Question: Good Day,
I am developing a workout app that works fine except when moving it to the background. The timer suspends when it does. I found an example of a background timer that I have working but now I can't get the UILabel that displays the duration of the workout to work. In the console it states that I am accessing an object from the main thread which I understand. What I don't know how to do is to get the UILabel to update as the timer updates from within the background thread with the update label being in the main thread.
Here is what I have (print statements help me follow the code):
'''
import UIKit
class ViewController: UIViewController {
var time = 0
var timer = Timer()
@IBOutlet weak var outputLabel: UILabel!
@IBOutlet weak var start: UIButton!
@IBOutlet weak var paused: UIButton!
@IBAction func startButton(_ sender: UIButton) {
startButtonPressed()
}
@IBAction func pausedButton(_ sender: UIButton) {
pausedButtonPressed()
}
@IBOutlet weak var timerLabel: UILabel!
func updateTimerLabel() {
let hours = Int(self.time) / 3600
let minutes = Int(self.time) / 60 % 60
let seconds = Int(self.time) % 60
timerLabel.text = String(format:"%02i:%02i:%02i", hours, minutes, seconds)
}
func startButtonPressed() {
outputLabel.text = "Workout Started"
start.isHidden = true
paused.isHidden = false
_backgroundTimer(repeated: true)
print("Calling _backgroundTimer(_:)")
}
func pausedButtonPressed(){
outputLabel.text = "Workout Paused"
timer.invalidate()
pauseWorkout()
}
func pauseWorkout(){
paused.isHidden = true
start.isHidden = false
}
func _backgroundTimer(repeated: Bool) -> Void {
NSLog("_backgroundTimer invoked.");
//The thread I used is a background thread, dispatch_async will set up a background thread to execute the code in the block.
DispatchQueue.global(qos:.userInitiated).async{
NSLog("NSTimer will be scheduled...");
//Define a NSTimer
self.timer = Timer.scheduledTimer(timeInterval: 1, target: self, selector: #selector(self._backgroundTimerAction(_:)), userInfo: nil, repeats: true);
print("Starting timer")
//Get the current RunLoop
let runLoop:RunLoop = RunLoop.current;
//Add the timer to the RunLoop
runLoop.add(self.timer, forMode: RunLoopMode.defaultRunLoopMode);
//Invoke the run method of RunLoop manually
NSLog("NSTimer scheduled...");
runLoop.run();
}
}
@objc func _backgroundTimerAction(_ timer: Foundation.Timer) -> Void {
print("_backgroundTimerAction(_:)")
time += 1
NSLog("time count -> \(time)");
}
override func viewDidLoad() {
super.viewDidLoad()
print("viewDidLoad()")
print("Hiding buttons")
paused.isHidden = true
start.isHidden = false
print("Clearing Labels")
outputLabel.text = ""
timerLabel.text = ""
print("\(timer)")
timer.invalidate()
time = 0
}
}
'''
Here is a snapshot of the view controller and I want to update the Duration.

Any assistance anyone can provide is greatly appreciated.
Sincerely,
Kevin
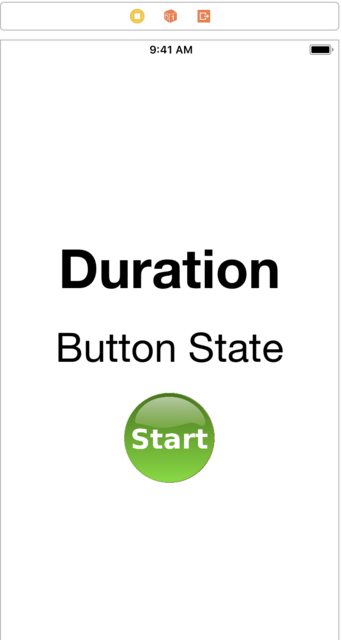
Answer: Instead of trying to run a timer in the background, record the 'startDate' of the start of your workout and compute the time interval. That way, the app doesn't actually have to run in the background to keep track of the workout time. The timer will only be used to update the user interface.
Pausing now works by recording the current workout interval. When the workout restarts, it subtracts the current workout interval from the 'Date()' to get a new adjusted 'startDate'.
Add notifications for the app entering the background and foreground so that you can restart the UI update timer if the workout is active:
'''
import UIKit
enum WorkoutState {
case inactive
case active
case paused
}
class ViewController: UIViewController {
var workoutState = WorkoutState.inactive
var workoutInterval = 0.0
var startDate = Date()
var timer = Timer()
@IBOutlet weak var outputLabel: UILabel!
@IBOutlet weak var start: UIButton!
@IBOutlet weak var paused: UIButton!
@IBAction func startButton(_ sender: UIButton) {
startButtonPressed()
}
@IBAction func pausedButton(_ sender: UIButton) {
pausedButtonPressed()
}
@IBOutlet weak var timerLabel: UILabel!
func updateTimerLabel() {
let interval = -Int(startDate.timeIntervalSinceNow)
let hours = interval / 3600
let minutes = interval / 60 % 60
let seconds = interval % 60
timerLabel.text = String(format:"%02i:%02i:%02i", hours, minutes, seconds)
}
func startButtonPressed() {
if workoutState == .inactive {
startDate = Date()
} else if workoutState == .paused {
startDate = Date().addingTimeInterval(-workoutInterval)
}
workoutState = .active
outputLabel.text = "Workout Started"
start.isHidden = true
paused.isHidden = false
updateTimerLabel()
_foregroundTimer(repeated: true)
print("Calling _foregroundTimer(_:)")
}
func pausedButtonPressed(){
// record workout duration
workoutInterval = floor(-startDate.timeIntervalSinceNow)
outputLabel.text = "Workout Paused"
workoutState = .paused
timer.invalidate()
pauseWorkout()
}
func pauseWorkout(){
paused.isHidden = true
start.isHidden = false
}
func _foregroundTimer(repeated: Bool) -> Void {
NSLog("_foregroundTimer invoked.");
//Define a Timer
self.timer = Timer.scheduledTimer(timeInterval: 1, target: self, selector: #selector(self.timerAction(_:)), userInfo: nil, repeats: true);
print("Starting timer")
}
@objc func timerAction(_ timer: Timer) {
print("timerAction(_:)")
self.updateTimerLabel()
}
@objc func observerMethod(notification: NSNotification) {
if notification.name == .UIApplicationDidEnterBackground {
print("app entering background")
// stop UI update
timer.invalidate()
} else if notification.name == .UIApplicationDidBecomeActive {
print("app entering foreground")
if workoutState == .active {
updateTimerLabel()
_foregroundTimer(repeated: true)
}
}
}
override func viewDidLoad() {
super.viewDidLoad()
NotificationCenter.default.addObserver(self, selector: #selector(observerMethod), name: .UIApplicationDidEnterBackground, object: nil)
NotificationCenter.default.addObserver(self, selector: #selector(observerMethod), name: .UIApplicationDidBecomeActive, object: nil)
print("viewDidLoad()")
print("Hiding buttons")
paused.isHidden = true
start.isHidden = false
print("Clearing Labels")
outputLabel.text = ""
timerLabel.text = ""
print("\(timer)")
timer.invalidate()
}
}
'''
---
Just call 'updateTimerLabel()' on the main loop:
'''
DispatchQueue.main.async {
self.updateTimerLabel()
}
'''
Full function:
'''
@objc func _backgroundTimerAction(_ timer: Timer) {
print("_backgroundTimerAction(_:)")
time += 1
DispatchQueue.main.async {
self.updateTimerLabel()
}
NSLog("time count -> \(time)")
}
'''
---
Notes:
1. Running the timer on a background thread isn't buying you anything but trouble in setting it up. I'd recommend just running it on the main thread.
2. There is no need to add -> Void to a Swift function definition; that is the default.
3. Swift typically doesn't need the semicolons ;, so lose those.
4. self.time is already an Int, so creating a new Int from it is unnecessary. replace: let hours = Int(self.time) / 3600
with: let hours = self.time / 3600